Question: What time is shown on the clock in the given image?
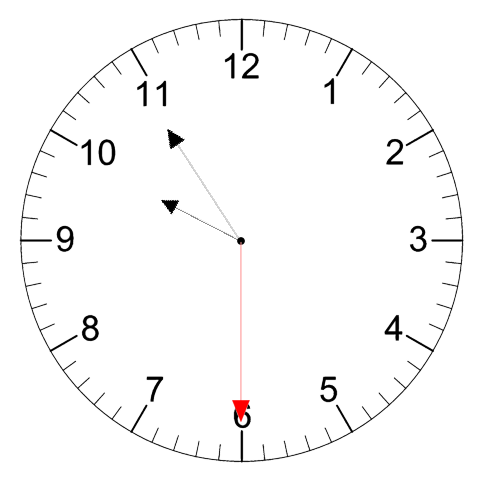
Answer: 09:54:30